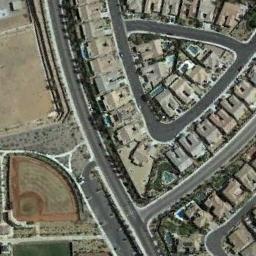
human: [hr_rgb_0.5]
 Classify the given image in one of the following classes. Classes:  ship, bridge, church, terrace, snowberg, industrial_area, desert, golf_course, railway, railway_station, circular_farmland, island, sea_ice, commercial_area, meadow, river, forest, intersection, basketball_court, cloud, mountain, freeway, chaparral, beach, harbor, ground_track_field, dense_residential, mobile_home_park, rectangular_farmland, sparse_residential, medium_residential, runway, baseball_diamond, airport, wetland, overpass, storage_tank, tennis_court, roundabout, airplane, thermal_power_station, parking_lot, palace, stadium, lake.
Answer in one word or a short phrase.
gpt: baseball_diamond